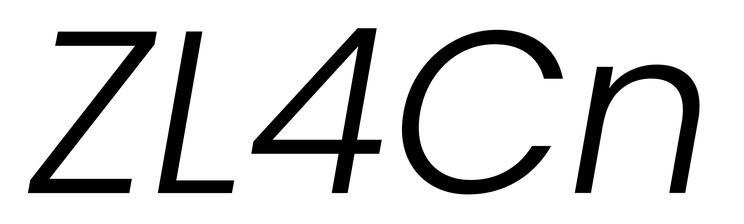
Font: Poppins-LightItalic